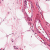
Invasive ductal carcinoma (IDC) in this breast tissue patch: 0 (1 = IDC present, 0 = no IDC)